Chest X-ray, PA view. Patient: 43 years old, sex F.
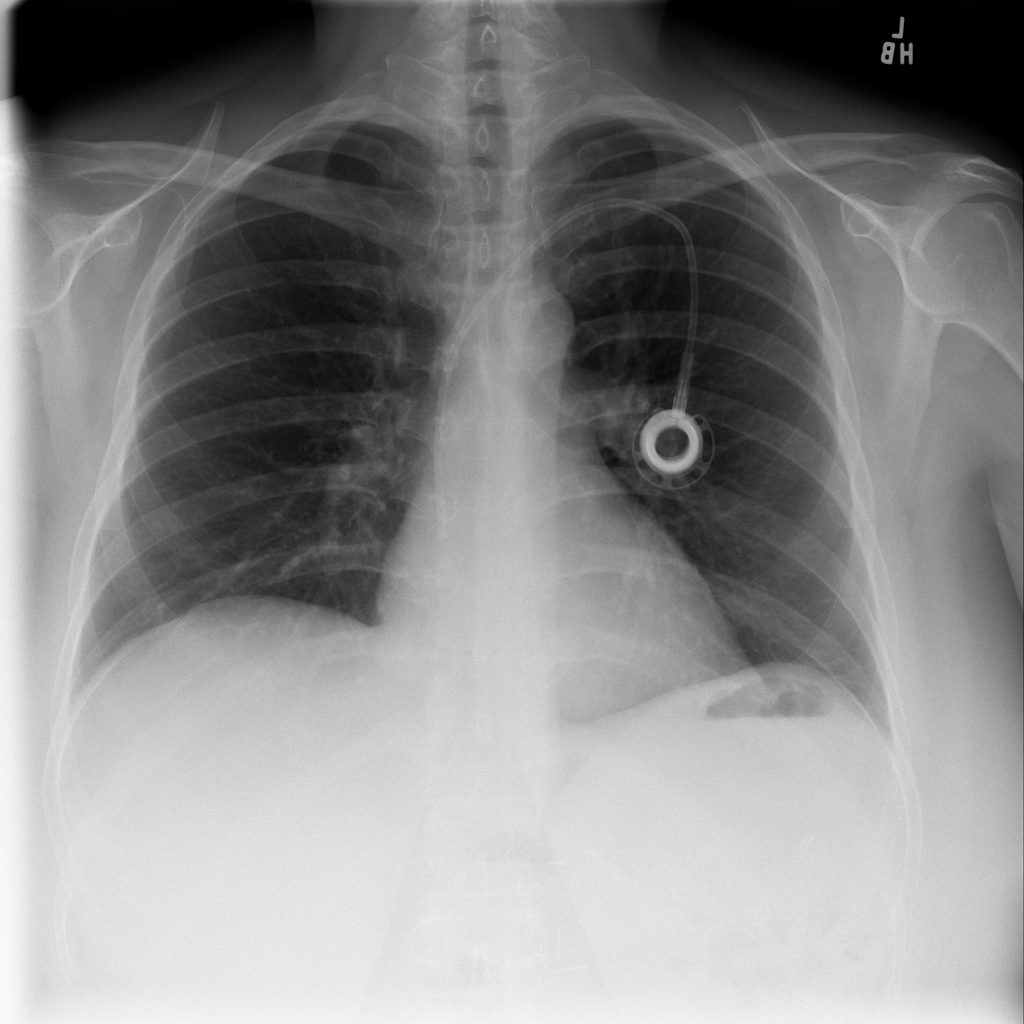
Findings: No Finding